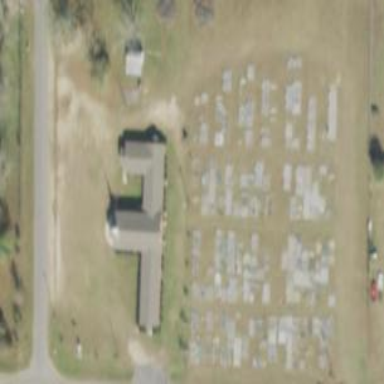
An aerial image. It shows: Cemetery.